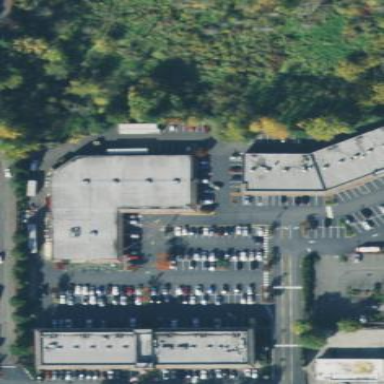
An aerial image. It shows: Retail building.